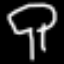
Label: mushroom